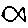
Label: fish